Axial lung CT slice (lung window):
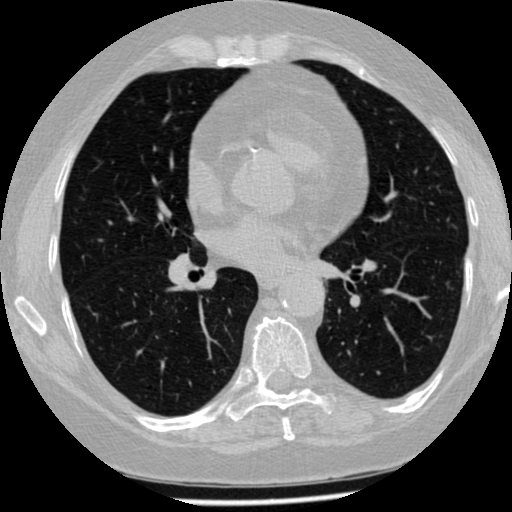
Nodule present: no